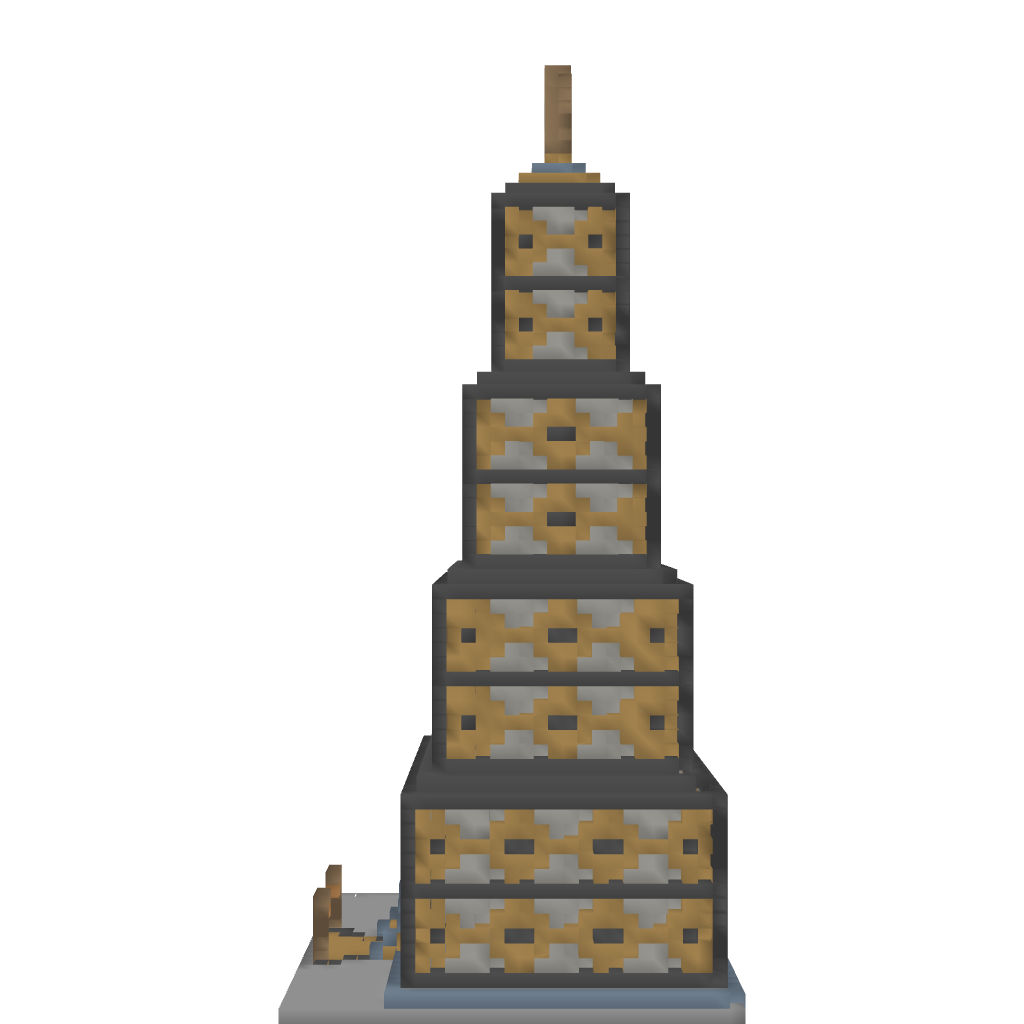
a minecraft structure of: Clock Tower